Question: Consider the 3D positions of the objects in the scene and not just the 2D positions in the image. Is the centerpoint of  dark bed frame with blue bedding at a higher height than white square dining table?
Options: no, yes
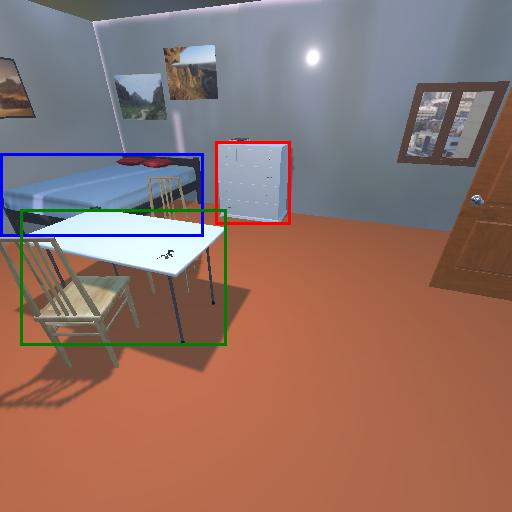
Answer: no